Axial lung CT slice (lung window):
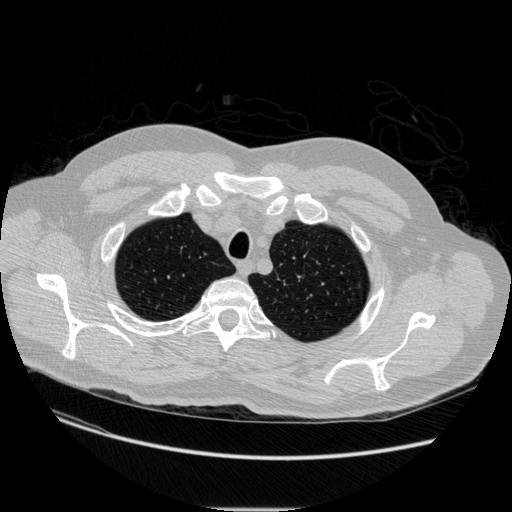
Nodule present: no